Question: I am using pyplot to create a climograph based on the visualization of Walter/Lieth.
<URL>
<URL>
As you can see on the images (the links above), the right y-axis is compressed starting from the value of 100. Their visual distance gets smaller while their numerical intervals become larger.
I can't figure out how to achieve this in pyplot. I know how to set the tick values to create a custom scale but of course they always are equidistant. As you can see in my plot the plotted space on the right y-axis corresponds to the interval of the values:

Maybe someone could give a hint on how to achieve the effect shown in the two links above.
Cheers!
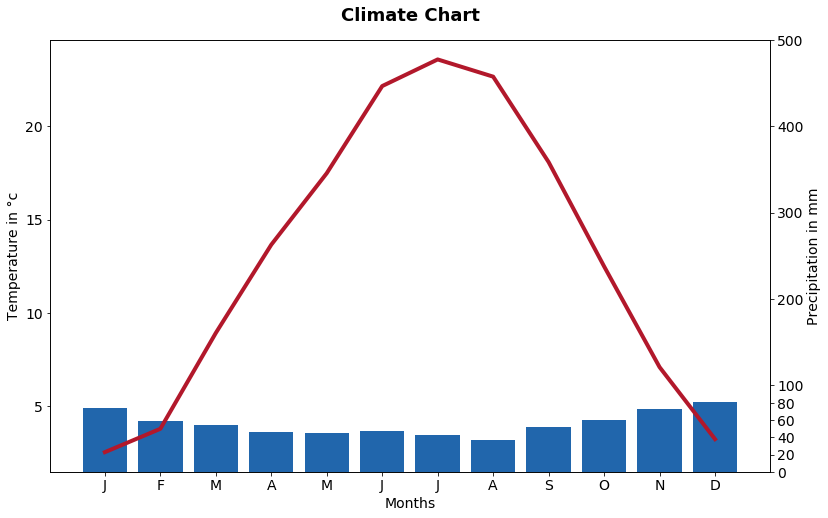
Answer: An example for you:
'''
import matplotlib.pyplot as plt
axes = plt.axes()
axes.set_xlim([-10, 10]) #whatever, optional
axes.set_ylim([0, 1.0]) # whatever, optional
axes.set_xticks([-5, -4, -3, -2, -1, 0, 1, 2, 3, 4, 5])
axes.set_yticks([0, 10, 20, 30, 40, 50, 60, 70, 80, 90, 100,150,200,300])
plt.plot(x, norm.pdf(x)) #random filler
plt.plot(x, norm.pdf(x, 70.0, 0.1)) #another absolutely random filler
plt.show()
'''
My example only shows how you can tweak the Y coordinate ticks, as you wanted to know. Sorry for not being too helpful apparently. I do not understand the downvote at all. There will probably be better answers, I guess.
For actual compression of the samples (data) there are a few ways:
- Use a function to scale the data. Maybe defined in steps. i.e. for 0 < n < 10 leave it as it is, for 10 <= n <100 turn into 11~19, etc.- Use log scales ( <URL>